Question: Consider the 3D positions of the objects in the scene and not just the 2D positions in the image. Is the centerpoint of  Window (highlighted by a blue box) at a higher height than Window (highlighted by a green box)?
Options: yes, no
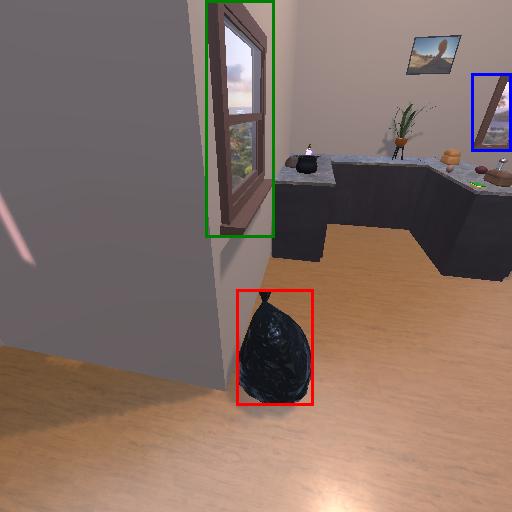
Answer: yes